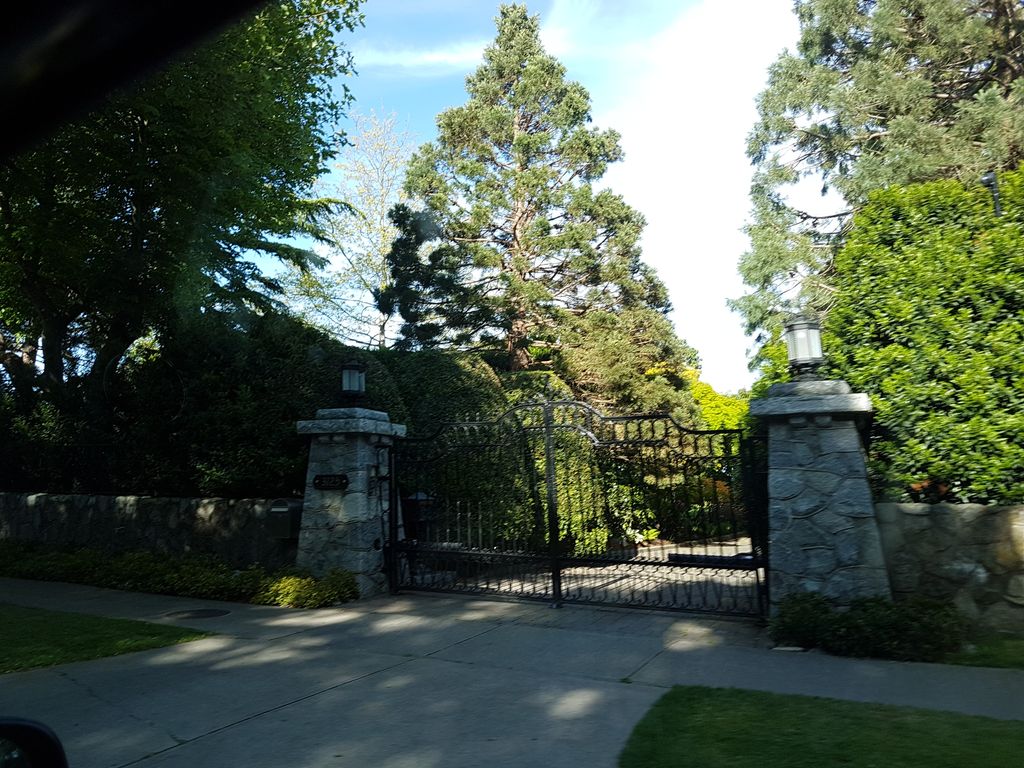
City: victoria